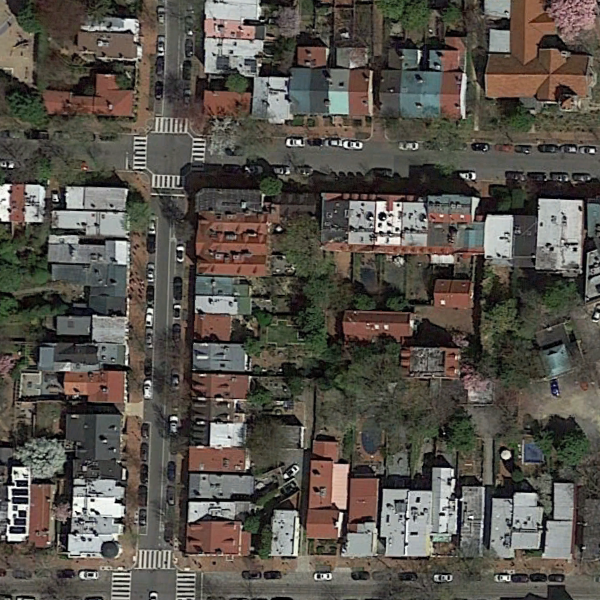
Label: DenseResidential